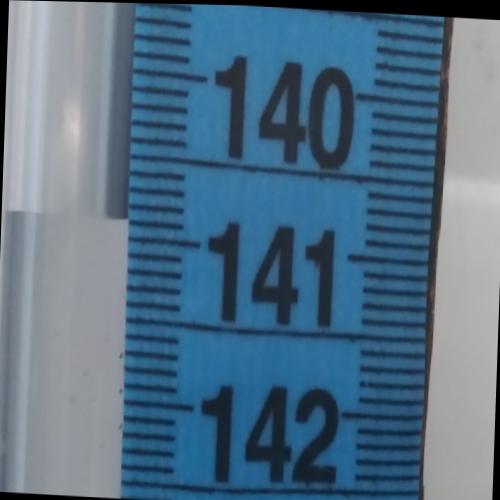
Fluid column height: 140.9 cm